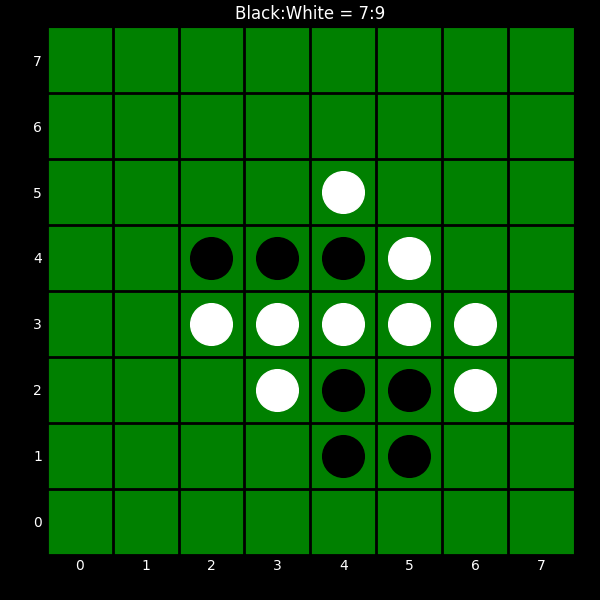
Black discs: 7
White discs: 9